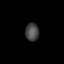
Tissue: lung
Cell type: Epithelial cells
Senescence score: 0.2405
Nuclear area (px): 242
Mean DAPI intensity: 69.579